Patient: sex M, age 61
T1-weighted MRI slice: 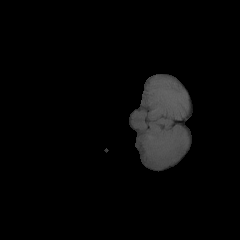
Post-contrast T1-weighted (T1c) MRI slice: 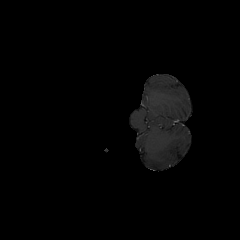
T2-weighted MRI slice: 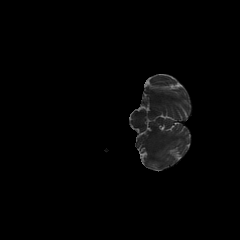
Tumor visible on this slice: no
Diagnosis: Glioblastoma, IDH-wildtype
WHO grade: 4